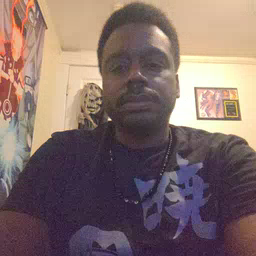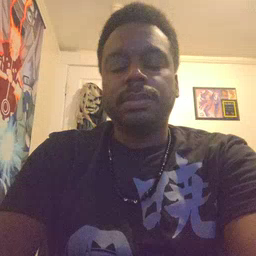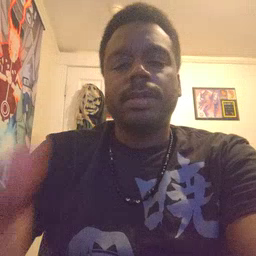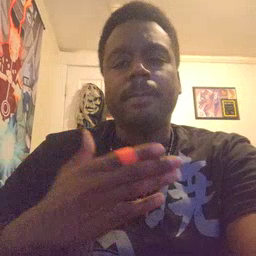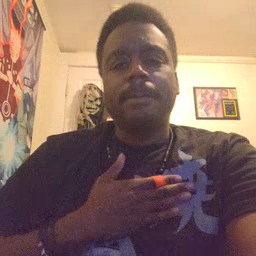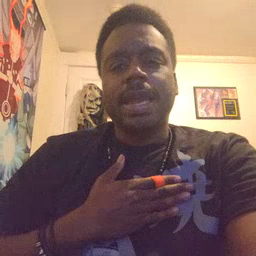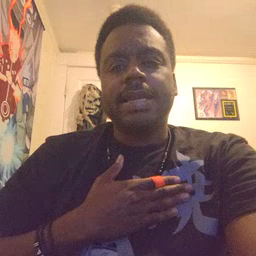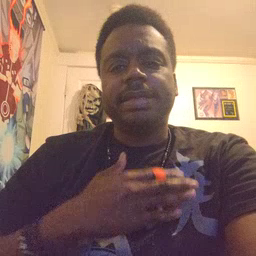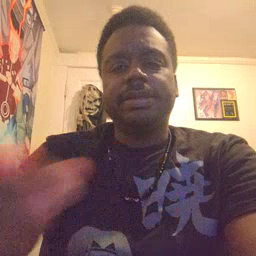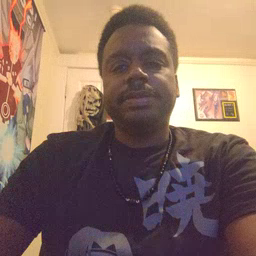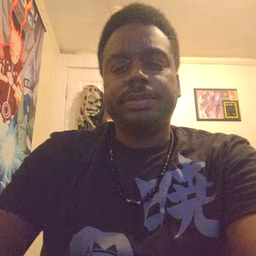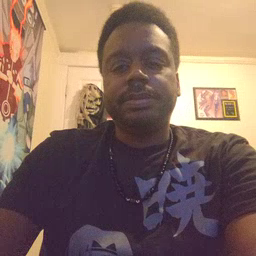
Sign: minemy